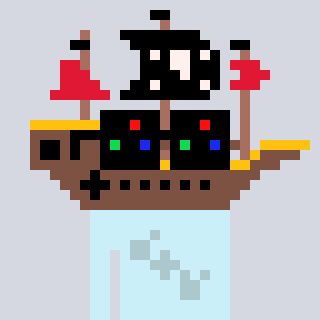
a pixel art character with square black sunglasses, a pirateship-shaped head and a cold-colored body on a cool background